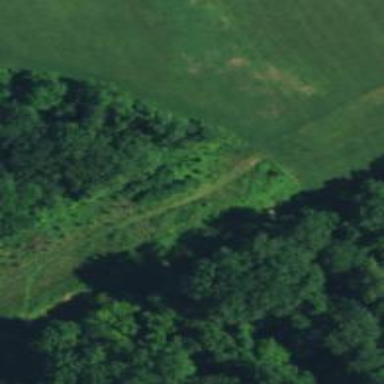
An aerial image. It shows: Path.